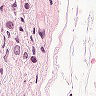
Metastatic tissue present: yes